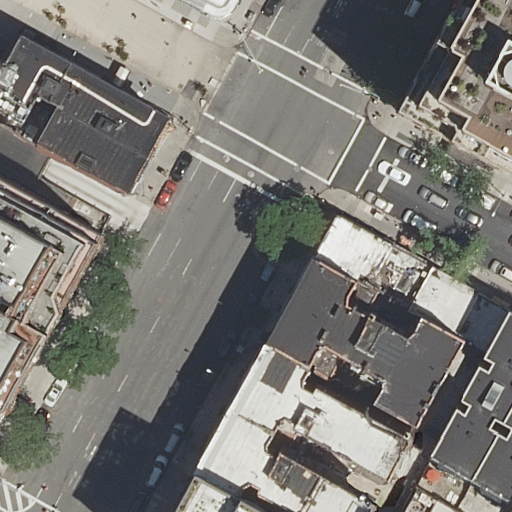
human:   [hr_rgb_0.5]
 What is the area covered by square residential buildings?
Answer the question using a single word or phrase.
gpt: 0m2

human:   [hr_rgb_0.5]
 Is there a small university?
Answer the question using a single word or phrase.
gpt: yes

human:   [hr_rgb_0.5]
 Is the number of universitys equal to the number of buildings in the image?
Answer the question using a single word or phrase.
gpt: no

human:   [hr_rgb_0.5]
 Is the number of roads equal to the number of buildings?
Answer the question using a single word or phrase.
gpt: no

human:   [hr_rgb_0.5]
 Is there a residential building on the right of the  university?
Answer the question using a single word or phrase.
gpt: yes

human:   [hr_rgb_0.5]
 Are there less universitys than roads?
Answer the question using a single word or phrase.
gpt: yes

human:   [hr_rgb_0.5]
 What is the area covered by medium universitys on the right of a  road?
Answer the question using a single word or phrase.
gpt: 0m2

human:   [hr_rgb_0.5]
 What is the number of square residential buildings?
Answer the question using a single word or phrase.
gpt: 0

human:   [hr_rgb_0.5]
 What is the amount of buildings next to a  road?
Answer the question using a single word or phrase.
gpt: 13

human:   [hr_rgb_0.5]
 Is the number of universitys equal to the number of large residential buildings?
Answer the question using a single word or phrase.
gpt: no

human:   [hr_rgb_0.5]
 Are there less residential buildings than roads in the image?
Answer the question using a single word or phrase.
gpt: no

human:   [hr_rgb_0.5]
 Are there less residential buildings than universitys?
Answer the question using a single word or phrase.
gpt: no

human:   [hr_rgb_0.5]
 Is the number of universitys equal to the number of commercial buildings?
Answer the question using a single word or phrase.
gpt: no

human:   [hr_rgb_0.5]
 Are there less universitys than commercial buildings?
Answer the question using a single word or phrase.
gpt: no

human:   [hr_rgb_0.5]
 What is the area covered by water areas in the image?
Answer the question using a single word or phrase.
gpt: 0m2

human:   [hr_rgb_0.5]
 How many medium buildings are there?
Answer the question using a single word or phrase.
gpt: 5

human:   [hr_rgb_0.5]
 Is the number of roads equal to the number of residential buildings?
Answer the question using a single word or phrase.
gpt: no

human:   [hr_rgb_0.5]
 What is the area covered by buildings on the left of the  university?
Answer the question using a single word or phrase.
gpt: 0m2

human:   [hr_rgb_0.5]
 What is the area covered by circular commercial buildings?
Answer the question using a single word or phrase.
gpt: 0m2

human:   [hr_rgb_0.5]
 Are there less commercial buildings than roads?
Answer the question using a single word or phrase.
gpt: yes

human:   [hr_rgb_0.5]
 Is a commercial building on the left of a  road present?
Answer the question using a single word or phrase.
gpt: no

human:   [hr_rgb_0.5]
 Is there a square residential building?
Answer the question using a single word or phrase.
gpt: no

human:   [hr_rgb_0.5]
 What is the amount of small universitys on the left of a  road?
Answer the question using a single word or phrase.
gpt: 1

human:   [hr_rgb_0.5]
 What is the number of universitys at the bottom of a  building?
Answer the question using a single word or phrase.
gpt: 1

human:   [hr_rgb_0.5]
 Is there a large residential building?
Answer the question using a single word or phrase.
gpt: yes

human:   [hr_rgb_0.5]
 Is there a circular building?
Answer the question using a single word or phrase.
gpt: no

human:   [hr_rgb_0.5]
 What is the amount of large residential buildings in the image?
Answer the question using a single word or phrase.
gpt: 3

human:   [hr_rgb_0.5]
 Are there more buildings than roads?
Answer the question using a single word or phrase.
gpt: yes

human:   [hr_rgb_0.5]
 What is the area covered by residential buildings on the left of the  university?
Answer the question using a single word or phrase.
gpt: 0m2

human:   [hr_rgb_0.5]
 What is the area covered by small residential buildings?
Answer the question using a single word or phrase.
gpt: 134m2

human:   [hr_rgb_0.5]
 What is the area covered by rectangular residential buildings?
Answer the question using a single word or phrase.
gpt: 1066m2

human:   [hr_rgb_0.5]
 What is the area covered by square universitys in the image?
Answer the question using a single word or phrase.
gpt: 0m2

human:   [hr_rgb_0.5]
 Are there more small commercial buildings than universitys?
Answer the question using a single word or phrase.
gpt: no

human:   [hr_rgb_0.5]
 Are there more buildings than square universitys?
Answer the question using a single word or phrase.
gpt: yes

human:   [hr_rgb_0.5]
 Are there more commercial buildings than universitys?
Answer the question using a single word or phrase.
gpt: no

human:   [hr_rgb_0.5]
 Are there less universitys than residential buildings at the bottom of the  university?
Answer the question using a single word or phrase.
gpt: yes